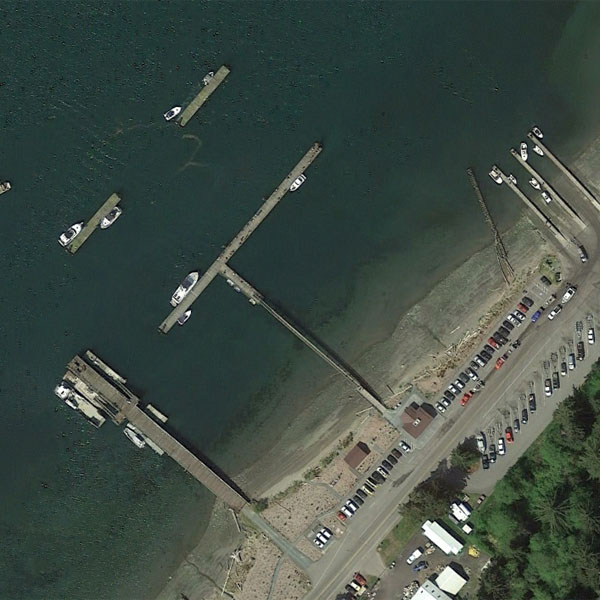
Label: Port